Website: macys
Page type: customer-info-address
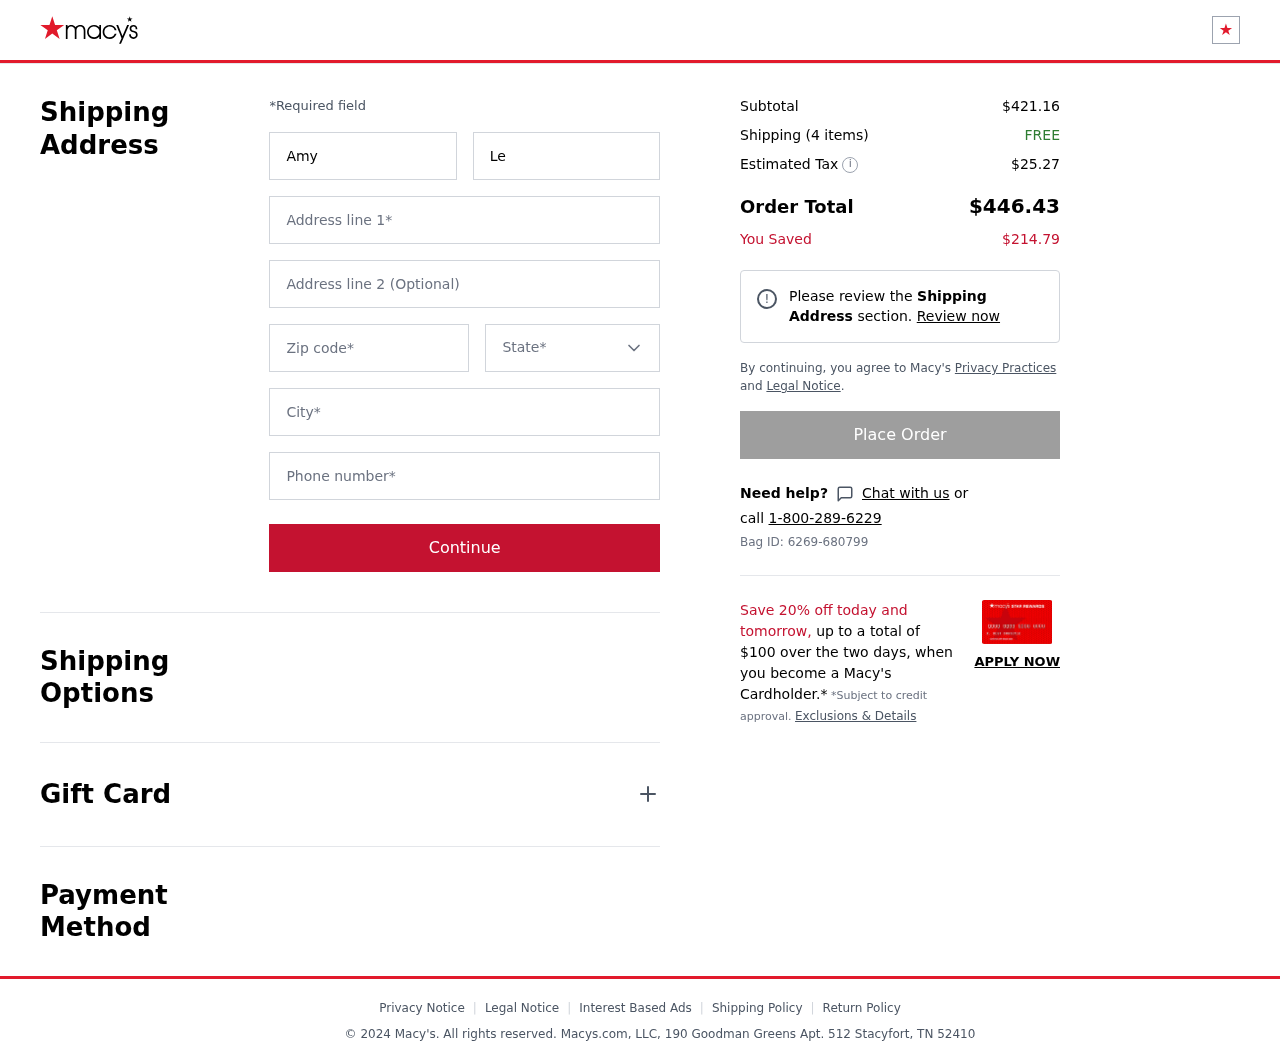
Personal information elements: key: PII_CITY
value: Stacyfort
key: PII_FIRSTNAME
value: Amy
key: PII_LASTNAME
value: Leonard
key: PII_PHONE
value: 6598659164
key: PII_POSTCODE
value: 52410
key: PII_STATE
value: Tennessee
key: PII_STREET
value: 190 Goodman Greens Apt. 512
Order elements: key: ORDER_SUBTOTAL
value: $421.16
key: ORDER_NUM_ITEMS
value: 4
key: ORDER_SHIPPING_COST
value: FREE
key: ORDER_TAX
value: $25.27
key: ORDER_TOTAL
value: $446.43
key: ORDER_SAVINGS
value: $214.79
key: ORDER_BAG_ID
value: Bag ID: 6269-680799